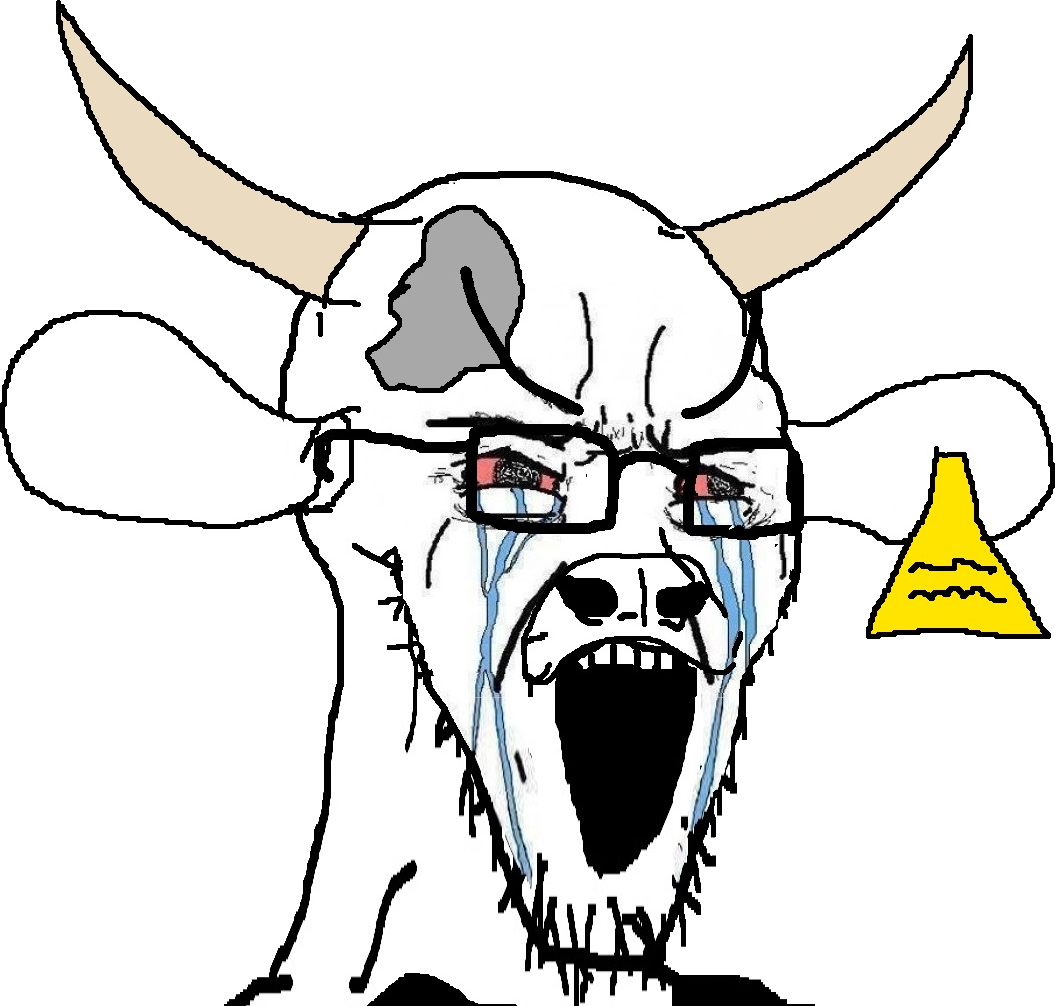
Label: 5_Animal